Question: I'm trying to find a solution for my answer through the Internet but I can't find a good one. I looked this topic: <URL> but it doesn't work for me.
What I have now (Screen):

And my code is:
'''
private void fillData() {
ExpandableListView lv;
lv = (ExpandableListView) getActivity().findViewById(R.id.grades_view);
lv.setItemsCanFocus(false);
lv.setChoiceMode(ExpandableListView.CHOICE_MODE_SINGLE);
View view = View.inflate(getActivity(), R.layout.list_header, null);
lv.addHeaderView(view, null, false);
dbh = new DatabaseHelper(getActivity());
MyExpandableListAdapter mAdapter = new MyExpandableListAdapter(
getActivity(), dbh);
mAdapter.synchronize();
lv.setAdapter(mAdapter);
registerForContextMenu(lv);
}
public class MyExpandableListAdapter extends BaseExpandableListAdapter {
private List<Subject> mSubjects = new ArrayList<Subject>();
private List<List<Course>> mCourse = new ArrayList<List<Course>>();
private DatabaseHelper dbh;
private LayoutInflater inflater;
public MyExpandableListAdapter(Context context, DatabaseHelper dbh) {
this.dbh = dbh;
this.inflater = LayoutInflater.from(context);
}
public void synchronize() {
mSubjects = dbh.getSubjects();
for (Subject s : mSubjects) {
mCourse.add(dbh.getCourses(s));
}
}
@Override
public Object getChild(int groupPosition, int childPosition) {
return mCourse.get(groupPosition).get(childPosition);
}
@Override
public long getChildId(int groupPosition, int childPosition) {
return getChild(groupPosition, childPosition).hashCode();
}
@Override
public View getChildView(int groupPosition, int childPosition,
boolean isLastChild, View convertView, ViewGroup parent) {
Course c = (Course) getChild(groupPosition, childPosition);
if (convertView == null)
convertView = inflater.inflate(R.layout.list_item_child,
parent, false);
TextView txt = (TextView) convertView.findViewById(R.id.code);
txt.setText(c.getCode());
TextView txt1 = (TextView) convertView.findViewById(R.id.ects);
txt1.setText(String.valueOf(c.getEcts()));
TextView txt2 = (TextView) convertView.findViewById(R.id.grade);
if (c.getGrade() == -1) {
txt2.setText("-");
} else {
txt2.setText(String.valueOf(c.getGrade()));
}
return convertView;
}
@Override
public int getChildrenCount(int groupPosition) {
return mCourse.get(groupPosition).size();
}
@Override
public Object getGroup(int groupPosition) {
return mSubjects.get(groupPosition);
}
@Override
public int getGroupCount() {
return mSubjects.size();
}
@Override
public long getGroupId(int groupPosition) {
return mSubjects.get(groupPosition).hashCode();
}
@Override
public View getGroupView(int groupPosition, boolean isExpanded,
View convertView, ViewGroup parent) {
Subject s = (Subject) getGroup(groupPosition);
if (convertView == null)
convertView = inflater.inflate(R.layout.list_item, parent,
false);
TextView txt1 = (TextView) convertView.findViewById(R.id.name);
txt1.setText(String.valueOf(s.getName()));
TextView txt2 = (TextView) convertView.findViewById(R.id.semester);
txt2.setText(String.valueOf(s.getSemester()));
return convertView;
}
@Override
public boolean hasStableIds() {
return true;
}
@Override
public boolean isChildSelectable(int groupPosition, int childPosition) {
return true;
}
}
'''
As we can see, to put the first-level header (Name and Sem) I used:
'''
View view = View.inflate(getActivity(), R.layout.list_header, null);
lv.addHeaderView(view, null, false);
'''
But I don't know how to do the same with the children (a header with Code, ECTS and Grade).
Thank you in advance.
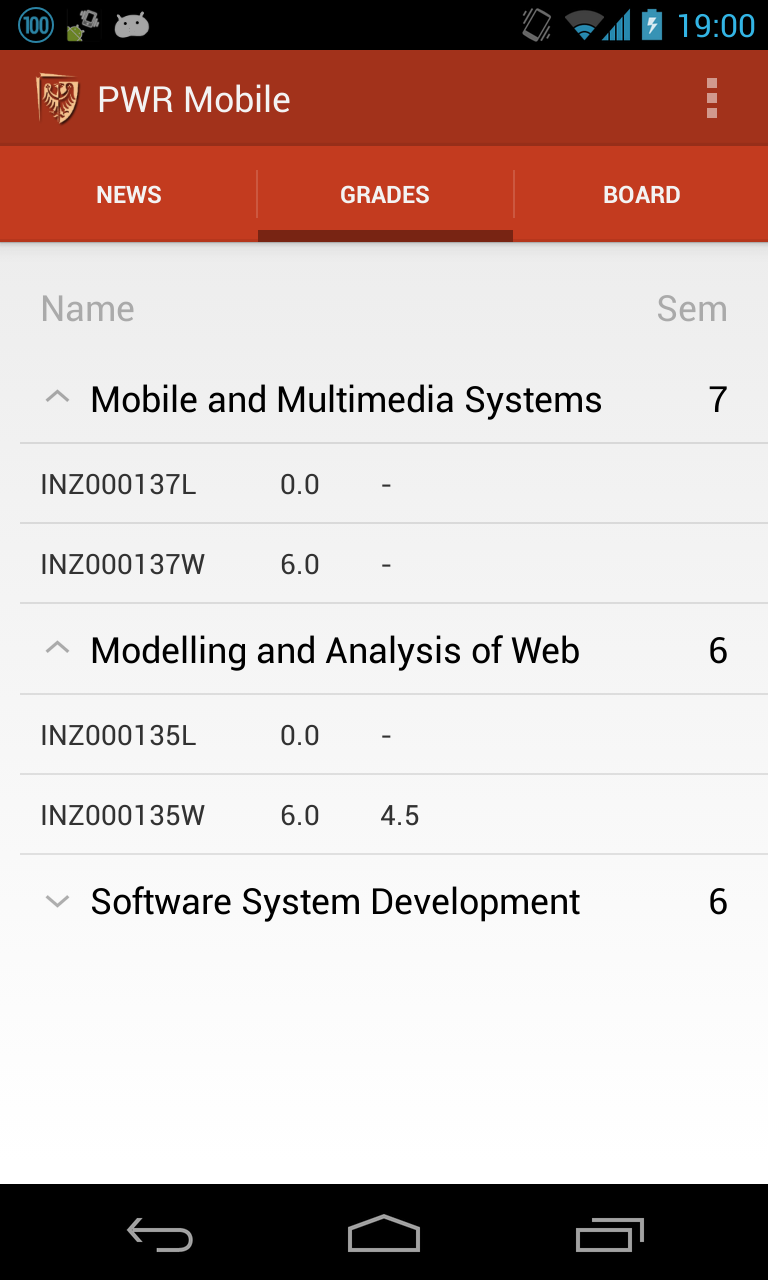
Answer: Just add an "extra child"
'''
@Override
public Object getChild(int groupPosition, int childPosition) {
if (childPosition == 0)
return null;
return mCourse.get(groupPosition).get(childPosition - 1);
}
@Override
public long getChildId(int groupPosition, int childPosition) {
if (childPosition == 0)
return 0;
return getChild(groupPosition, childPosition).hashCode();
}
@Override
public View getChildView(int groupPosition, int childPosition,
boolean isLastChild, View convertView, ViewGroup parent) {
if (childPosition == 0) {
convertView = inflater.inflate(R.layout.list_item_child, null);
// your special header
return convertView;
}
// rest of your method
}
'''
Where you can have a different layout or whatever you like.